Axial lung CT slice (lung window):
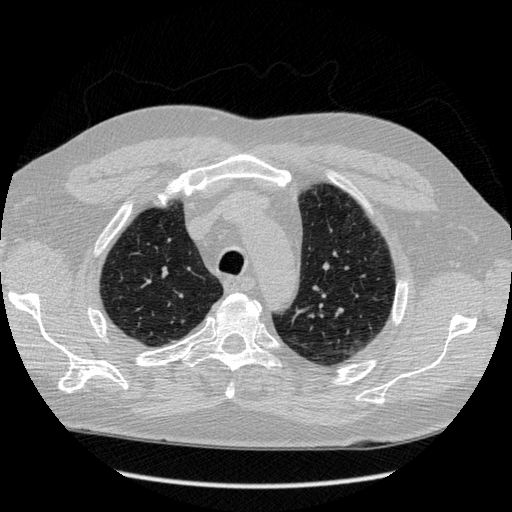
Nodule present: no